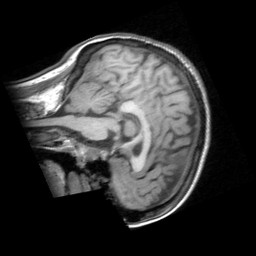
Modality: T1w
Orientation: sagittal
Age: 26